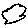
Label: cloud